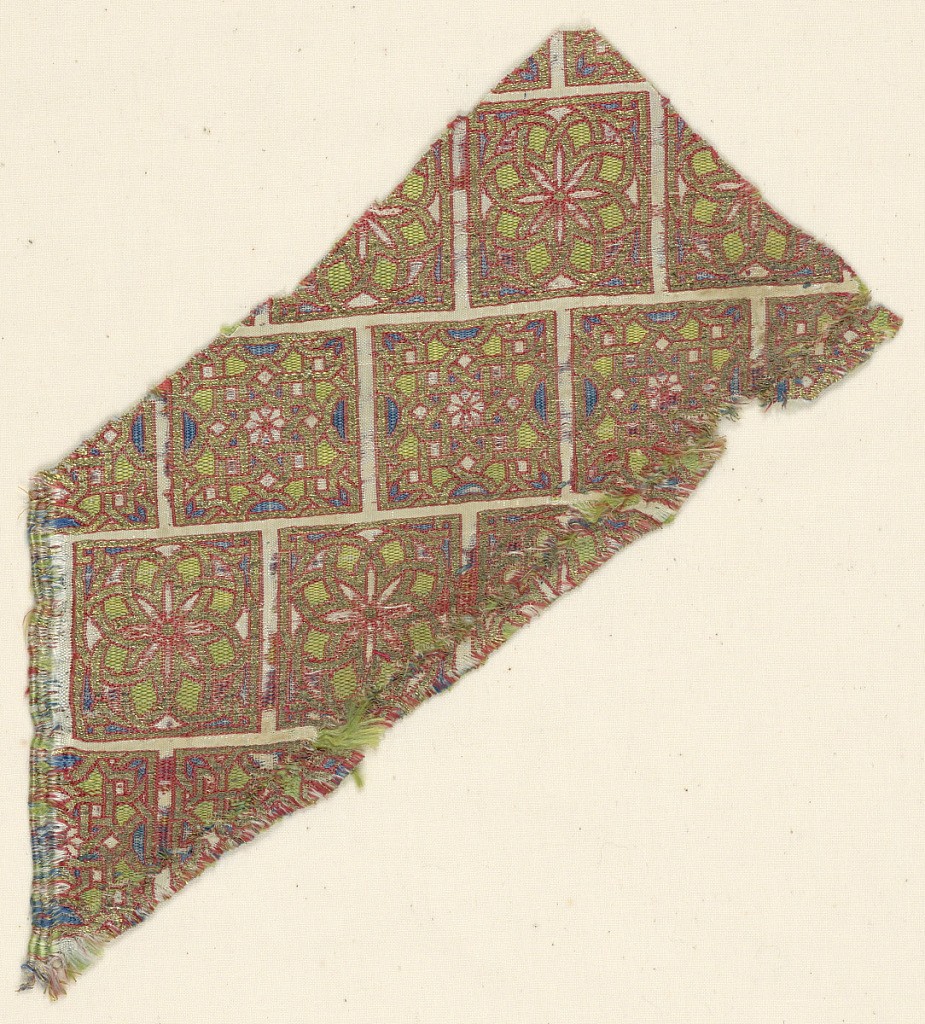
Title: Fragment
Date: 13th century
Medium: silk, metallic Technique: two interconnected plain weave structures (lampas) Label: silk and metallic lampas
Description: Fragment of woven silk with a design of off-set squares, each containing a rosette or star in brilliant blue, green, red and gold, on an ivory ground. Part of the Cope of San Valero, formerly in the Cathedral of Lérida, Spain.